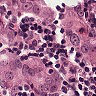
Metastatic tissue present: yes